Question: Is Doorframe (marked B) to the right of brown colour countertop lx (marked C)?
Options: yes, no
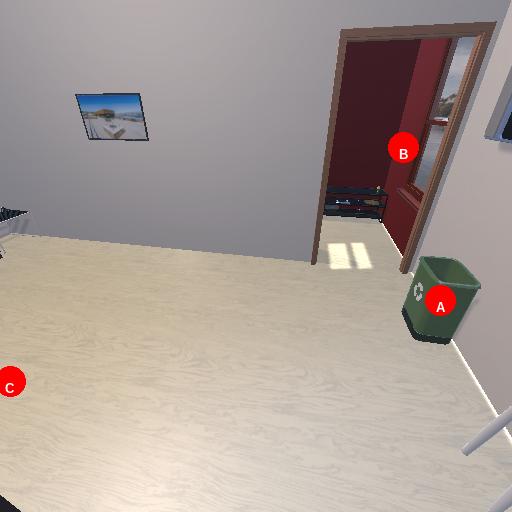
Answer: yes